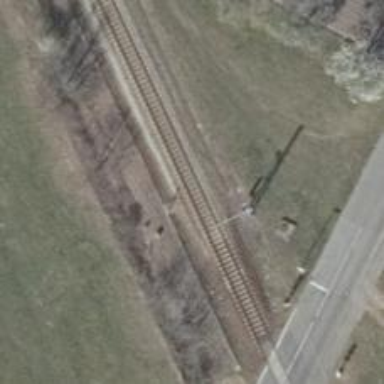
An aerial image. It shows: Railway signal.